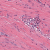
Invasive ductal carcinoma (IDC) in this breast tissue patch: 0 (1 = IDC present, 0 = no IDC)